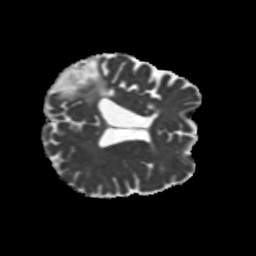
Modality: MD
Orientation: axial
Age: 68
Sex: female
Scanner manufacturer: siemens
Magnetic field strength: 3 T
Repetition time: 5.25 s
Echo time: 0.08 s